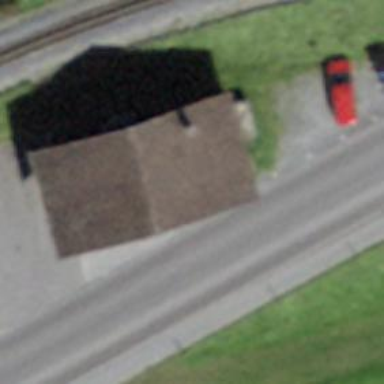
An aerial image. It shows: Barn.